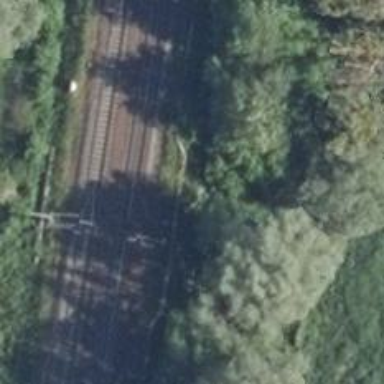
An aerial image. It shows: Railway track with contact lines for electrification.